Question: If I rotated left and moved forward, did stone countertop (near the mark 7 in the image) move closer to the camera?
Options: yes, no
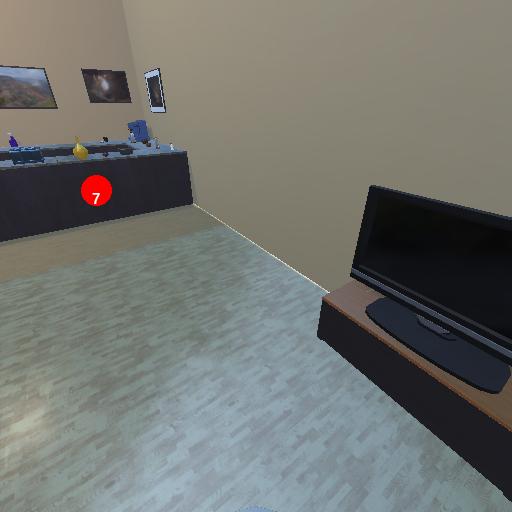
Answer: yes